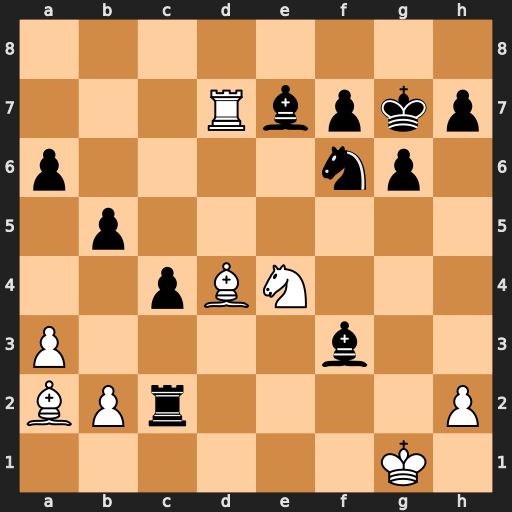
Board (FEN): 8/3Rbpkp/p4np1/1p6/2pBN3/P4b2/BPr4P/6K1
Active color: w
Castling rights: -
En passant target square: -
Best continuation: Rxe7 Bxe4 Rxe4